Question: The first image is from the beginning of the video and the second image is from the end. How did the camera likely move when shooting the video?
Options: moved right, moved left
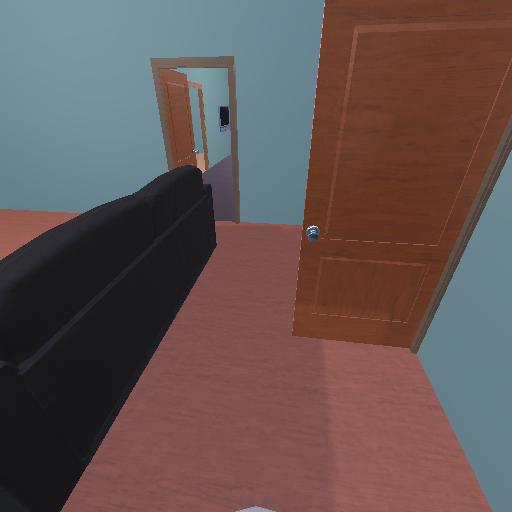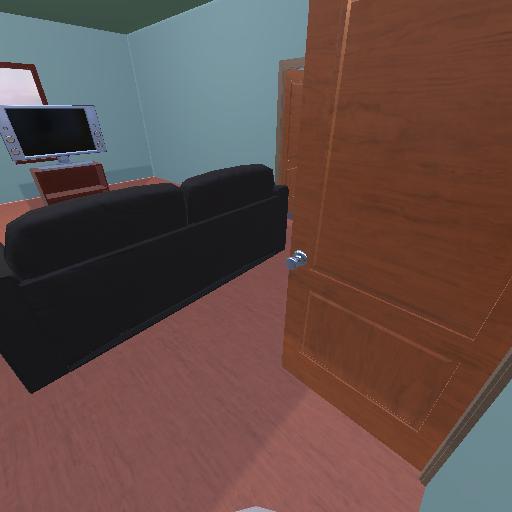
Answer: moved right